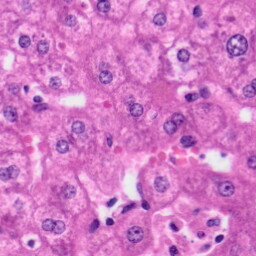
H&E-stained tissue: Liver